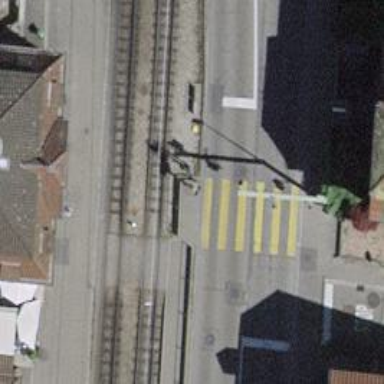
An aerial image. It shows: Road crossing with traffic signals.